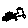
Label: car